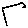
Label: hexagon